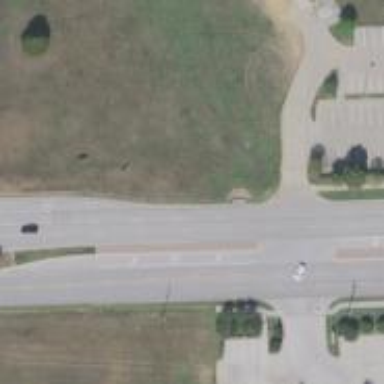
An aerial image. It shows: Secondary road with asphalt surface.